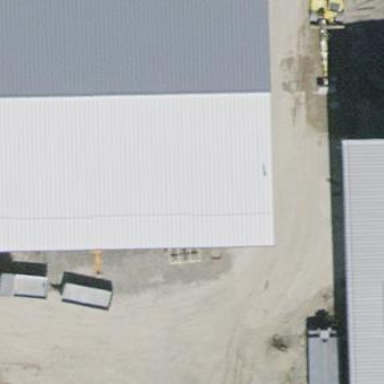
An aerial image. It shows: Industrial building.